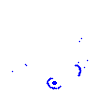
Particle: electron